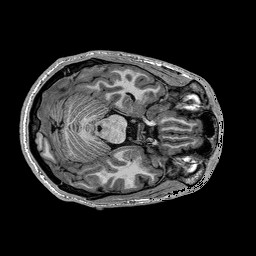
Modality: T1w
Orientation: coronal